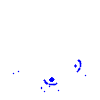
Particle: pion